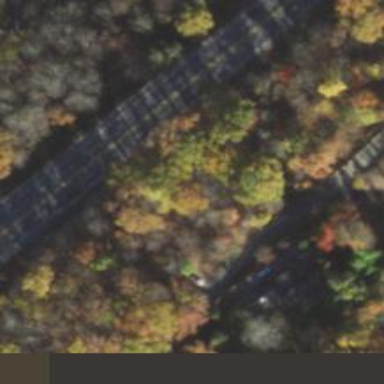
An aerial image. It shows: Trunk highway with expressway features.